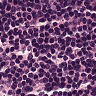
Metastatic tissue present: no